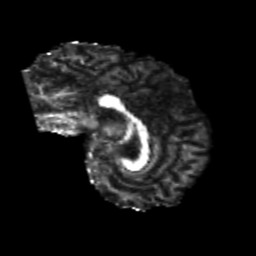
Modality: FA
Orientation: sagittal
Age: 25
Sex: male
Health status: healthy
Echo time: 0.074 s